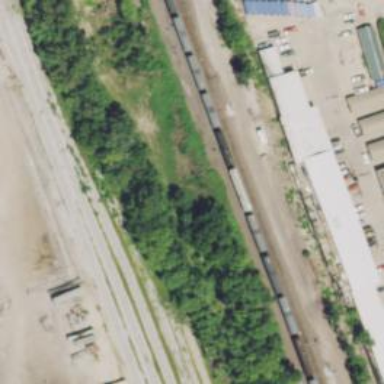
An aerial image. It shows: Railway track.